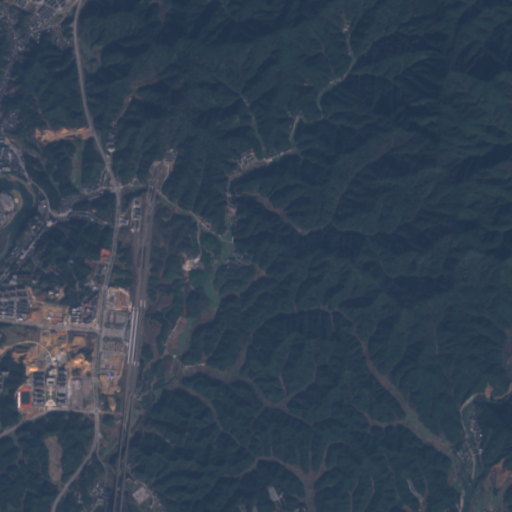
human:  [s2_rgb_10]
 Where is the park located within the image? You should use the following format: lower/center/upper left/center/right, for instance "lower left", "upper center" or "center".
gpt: The park is located in the lower left of the image.
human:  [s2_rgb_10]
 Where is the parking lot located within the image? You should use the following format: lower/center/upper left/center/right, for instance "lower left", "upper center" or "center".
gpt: The parking lot is located in the lower left of the image.
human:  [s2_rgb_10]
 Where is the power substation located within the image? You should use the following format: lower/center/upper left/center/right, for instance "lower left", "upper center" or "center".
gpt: The power substation is located in the lower left of the image.
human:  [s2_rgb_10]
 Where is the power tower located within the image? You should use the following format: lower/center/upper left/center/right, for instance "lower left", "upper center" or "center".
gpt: The power tower is located in the lower left of the image.
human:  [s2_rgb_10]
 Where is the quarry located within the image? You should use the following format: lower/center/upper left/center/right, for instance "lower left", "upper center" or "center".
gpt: There is no quarry in the image.